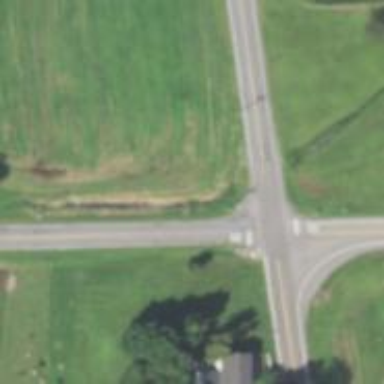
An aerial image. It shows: Stop road.